Question: I love how the Google UI for setting event start date/time and end date/time in their calendar application.
What is the best and most straight-forward way to implement this in a Rails 3 (3.08 to be exact application?
In particular, love the separation of the date inputs and the dropdown used for the time element that includes both hour and minute.
Thanks
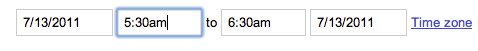
Answer: This <URL> implements a date and time picker inspired by the one from Google Calendar.

I have created a gem that packages this jQuery plugin: <URL>